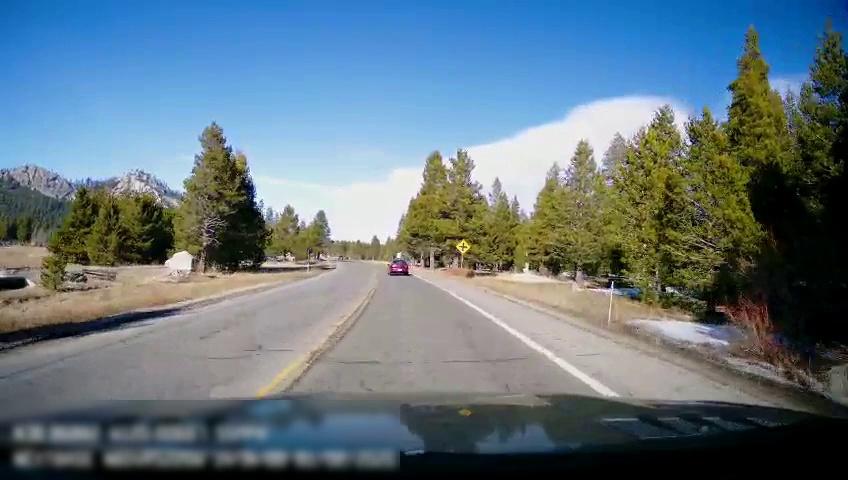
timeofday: Day
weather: Sunny
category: Drivable Space
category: Vehicles | Car
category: Lanes | Current Lane
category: Lanes | Current Lane
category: Traffic | Signs